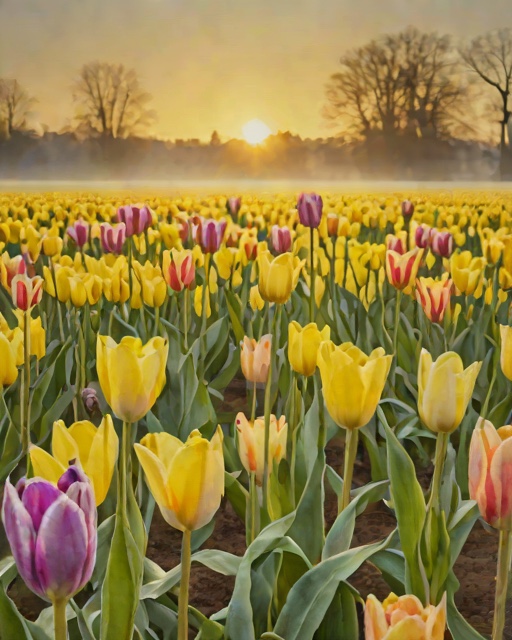
Category: Easter